Field crop: maize
Growth stage: 1
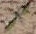
Species: atriplex